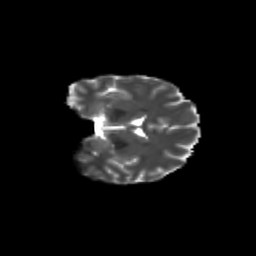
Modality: T2w
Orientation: coronal
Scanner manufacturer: siemens
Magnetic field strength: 3 T
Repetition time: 9.2 s
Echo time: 0.084 s